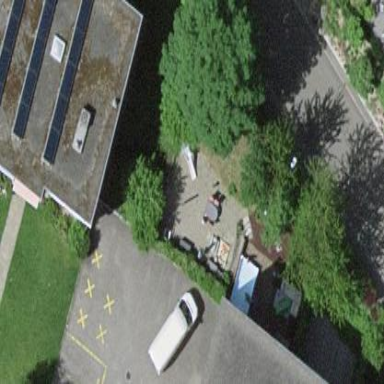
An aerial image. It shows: Garage.